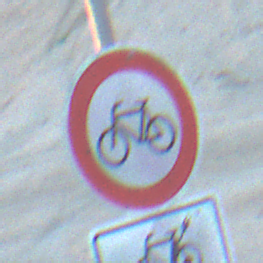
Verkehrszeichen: VerbotRadverkehr
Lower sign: EinspurigeFahrzeugeFrei4
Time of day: SunriseSunset
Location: Outdoor (Beach)
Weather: PartlyCloudy
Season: NotSpecified
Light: Natural